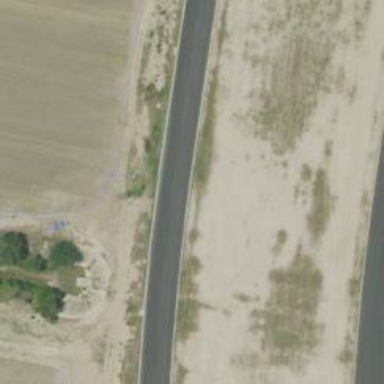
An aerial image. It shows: Trunk highway with expressway features.